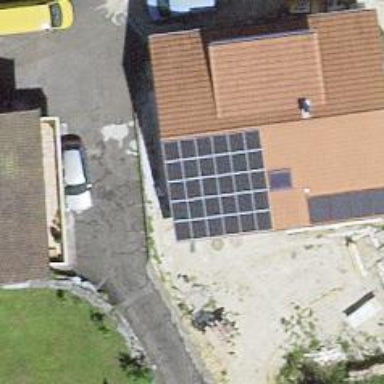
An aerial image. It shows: Solar power generator utilizing photovoltaic technology with solar photovoltaic panels.